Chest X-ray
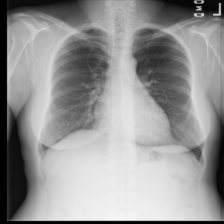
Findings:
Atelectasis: negative
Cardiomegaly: negative
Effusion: negative
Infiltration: positive
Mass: negative
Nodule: negative
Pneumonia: negative
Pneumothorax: negative
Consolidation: negative
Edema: negative
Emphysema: negative
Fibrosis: negative
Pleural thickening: negative
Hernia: negative